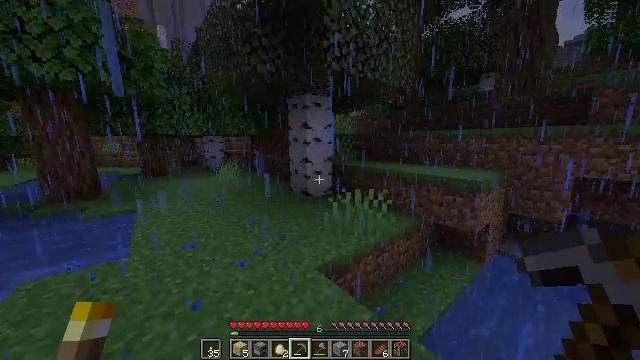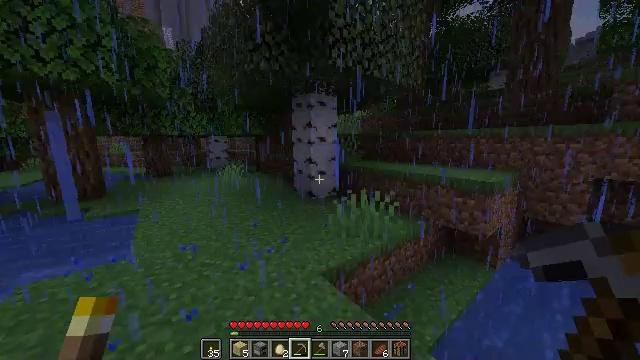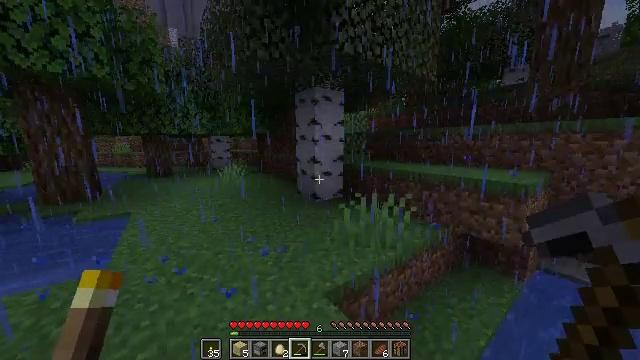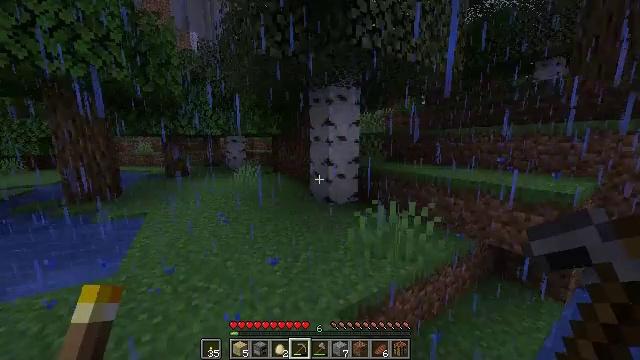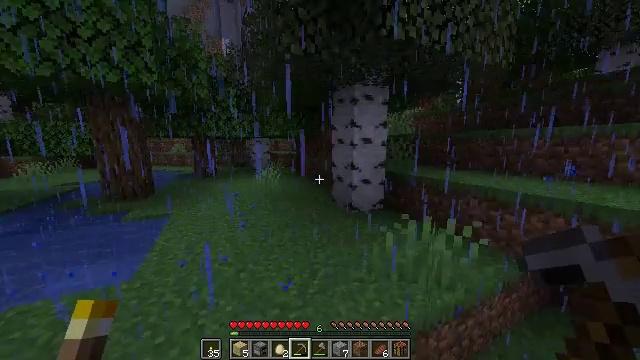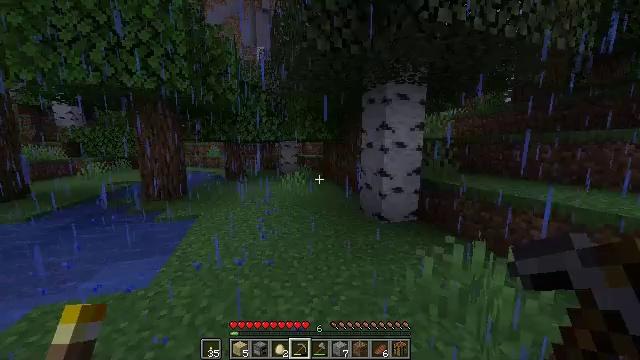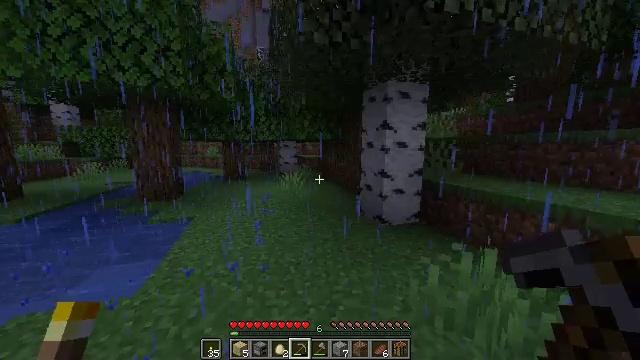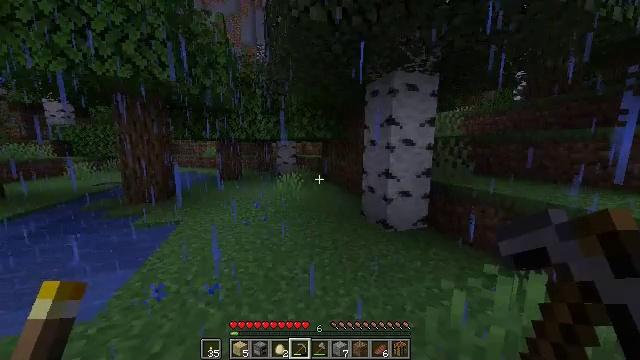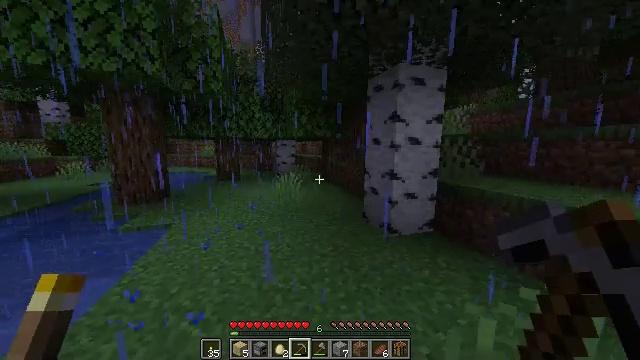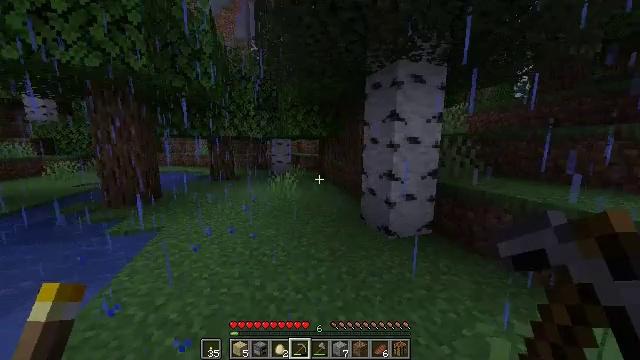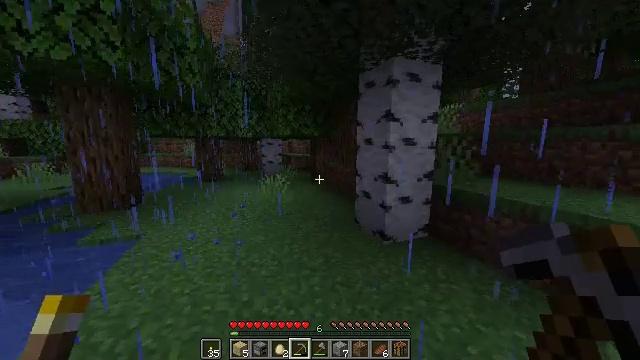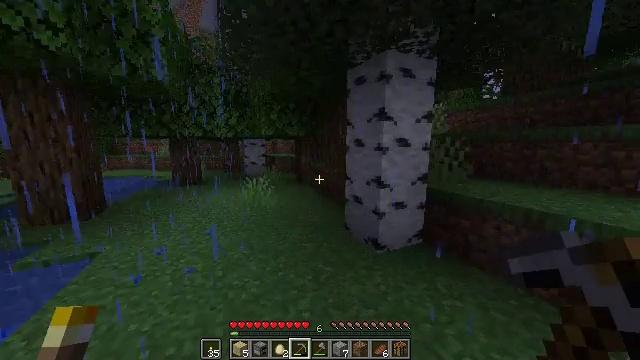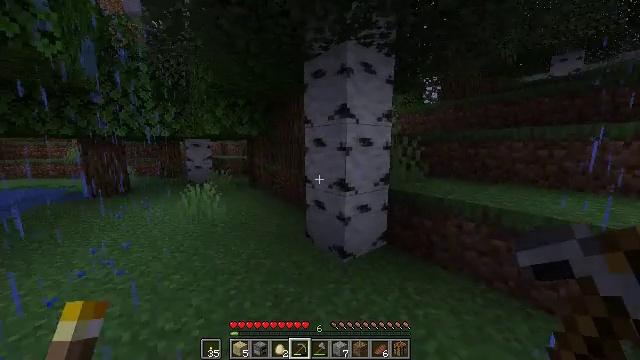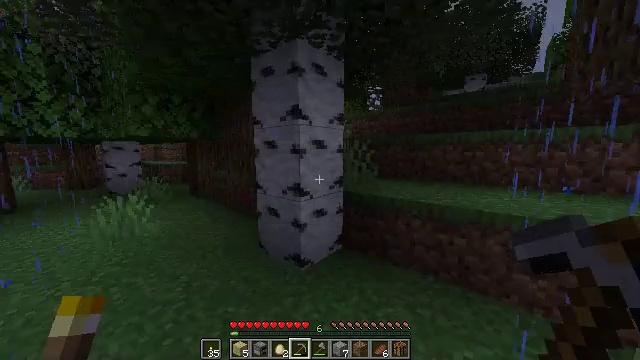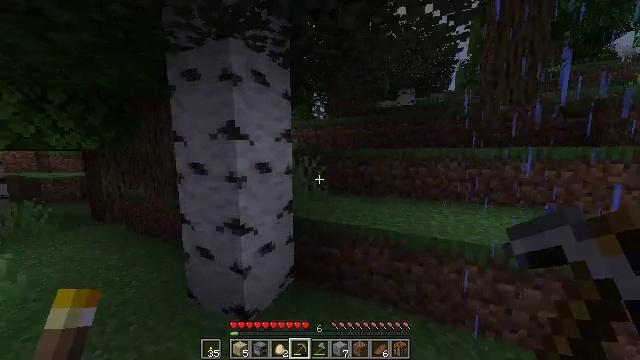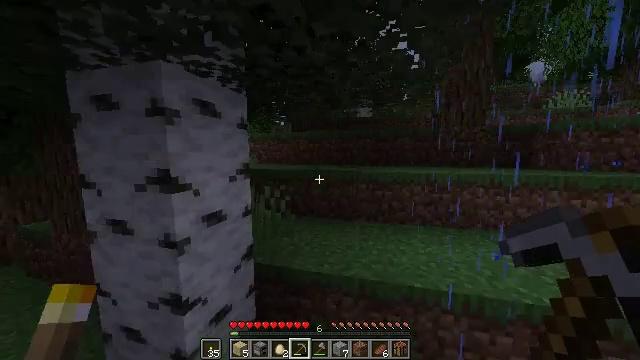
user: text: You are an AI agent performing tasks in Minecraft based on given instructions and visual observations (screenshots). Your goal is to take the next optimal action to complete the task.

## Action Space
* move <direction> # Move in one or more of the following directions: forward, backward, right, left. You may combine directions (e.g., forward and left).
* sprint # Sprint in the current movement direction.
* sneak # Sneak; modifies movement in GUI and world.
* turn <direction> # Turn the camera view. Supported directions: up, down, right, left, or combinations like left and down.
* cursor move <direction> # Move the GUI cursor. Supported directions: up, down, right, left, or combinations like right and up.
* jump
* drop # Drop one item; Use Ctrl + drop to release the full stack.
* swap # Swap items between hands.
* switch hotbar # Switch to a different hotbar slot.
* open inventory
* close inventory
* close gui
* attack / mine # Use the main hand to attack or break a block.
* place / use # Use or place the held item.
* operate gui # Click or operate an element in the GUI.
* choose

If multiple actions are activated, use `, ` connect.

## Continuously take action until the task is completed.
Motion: motion action
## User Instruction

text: Collect sugar cane near water sources.
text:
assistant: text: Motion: move forward, sprint, turn left
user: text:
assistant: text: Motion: move forward, sprint, turn left
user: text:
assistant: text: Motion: move forward, sprint, turn left
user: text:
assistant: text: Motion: move forward, sprint, turn left
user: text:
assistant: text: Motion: move forward, sprint, turn left
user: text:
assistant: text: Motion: move forward, sprint
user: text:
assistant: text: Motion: move forward, sprint
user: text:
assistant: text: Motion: move forward, sprint
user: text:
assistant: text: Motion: move forward, sprint, turn right
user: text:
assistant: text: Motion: move forward, sprint, turn right
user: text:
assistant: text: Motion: move forward, sprint, turn right
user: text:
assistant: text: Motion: move forward, sprint, turn right
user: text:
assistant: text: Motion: move forward, sprint, turn right
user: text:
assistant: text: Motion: move forward, sprint, turn right, jump
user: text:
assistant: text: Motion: move forward, sprint, turn right, jump
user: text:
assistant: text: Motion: move forward, sprint, turn right, jump
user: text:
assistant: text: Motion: move forward, sprint, turn right, jump
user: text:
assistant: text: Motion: move forward, sprint, turn right, jump
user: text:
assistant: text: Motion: move forward, sprint, turn right, jump
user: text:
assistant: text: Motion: move forward, sprint, turn right, jump
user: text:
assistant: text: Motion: move forward, sprint, jump
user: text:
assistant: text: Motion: move forward, sprint, turn right, jump
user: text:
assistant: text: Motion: move forward, sprint, turn right, jump
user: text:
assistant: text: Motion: move forward, sprint, turn right, jump
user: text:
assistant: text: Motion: move forward, sprint, turn right, jump
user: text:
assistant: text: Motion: move forward, sprint, turn right, jump
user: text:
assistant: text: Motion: move forward, sprint, turn right, jump
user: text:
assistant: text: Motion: move forward, sprint, turn right and up, jump
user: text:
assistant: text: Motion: move forward, sprint, turn right and up, jump
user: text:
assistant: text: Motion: move forward, sprint, turn right and up, jump